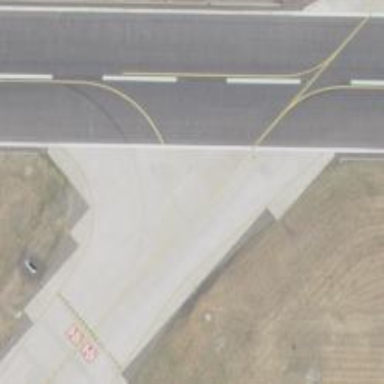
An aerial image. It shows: Image of taxiway at airport.